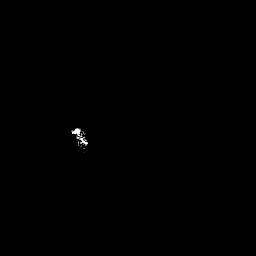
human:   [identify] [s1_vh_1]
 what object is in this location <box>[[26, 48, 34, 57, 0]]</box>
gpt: <ref>1 small ship at the center</ref>